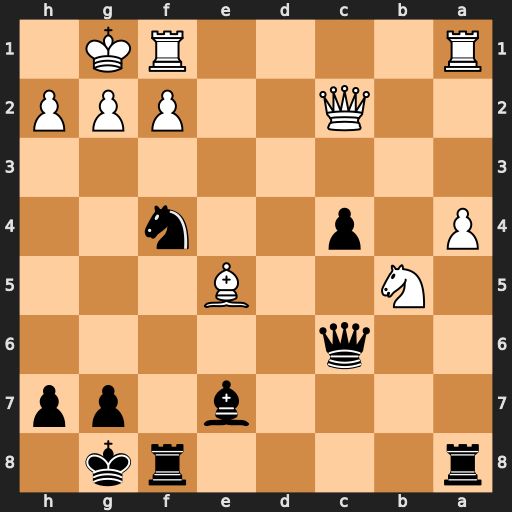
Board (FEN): r4rk1/4b1pp/2q5/1N2B3/P1p2n2/8/2Q2PPP/R4RK1
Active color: b
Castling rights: -
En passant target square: -
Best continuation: Qxg2#